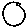
Label: circle